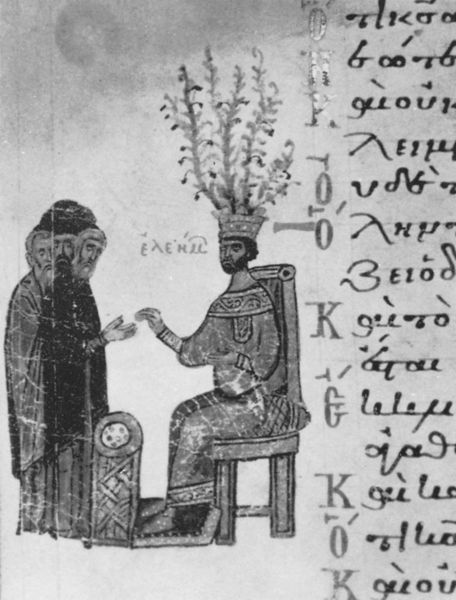
Titel: L'Illustration des Psautiers Grecs du Moyen Age (II)
Künstler: byzantinisch
Institution: London, British Museum
Schlagwörter: stuhl, weiss, krone, schrift, kaiser, könig, thron, text, herrscher, griechisch, krönung, priester, bettler, heilige, taufe, byzanz